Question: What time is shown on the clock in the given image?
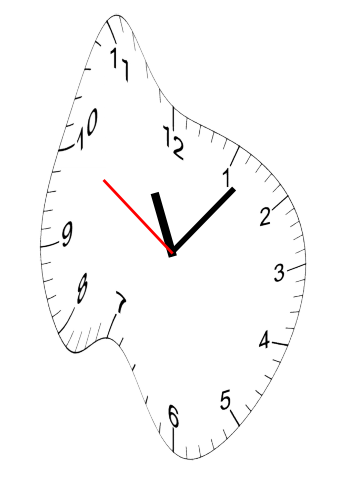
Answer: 11:06:50